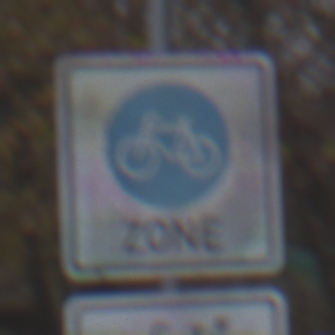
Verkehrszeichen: BeginnFahrradzone
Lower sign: EinspurigeFahrzeugeFrei4
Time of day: MorningAfternoon
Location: Outdoor (Nature)
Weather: Overcast
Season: NotSpecified
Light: Natural